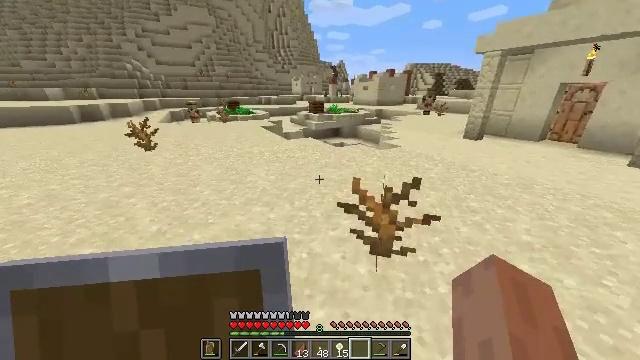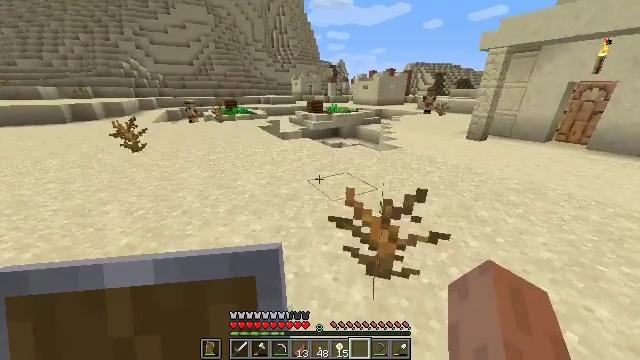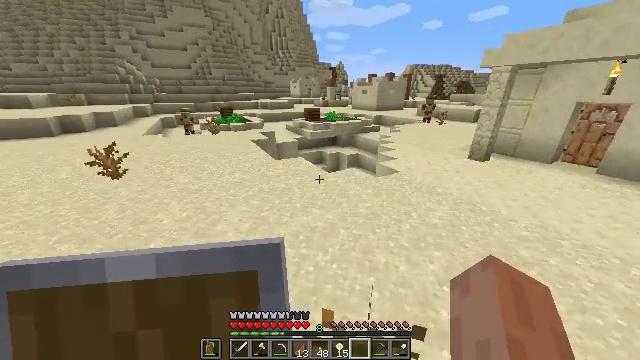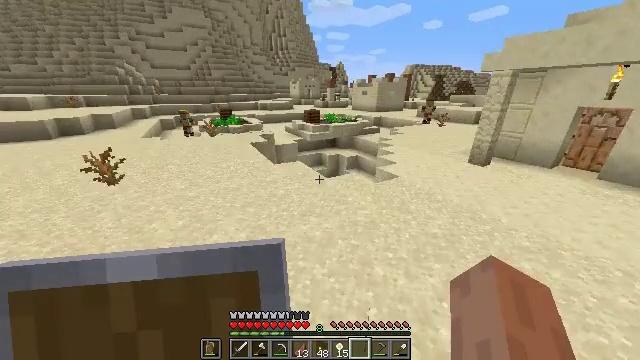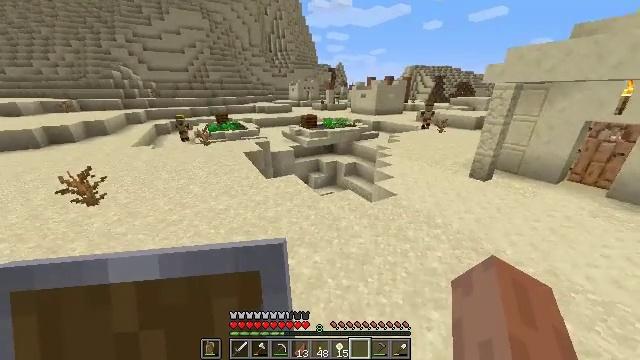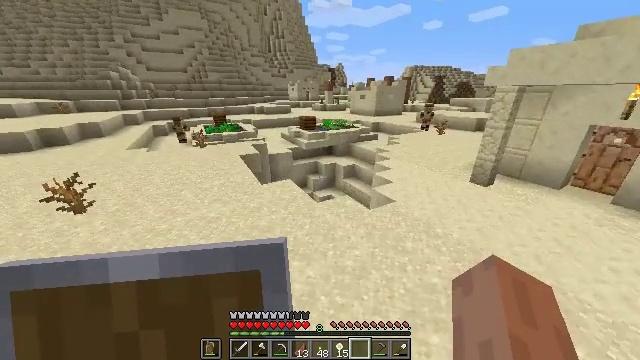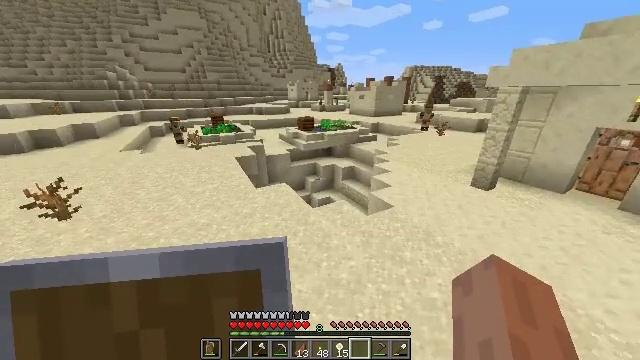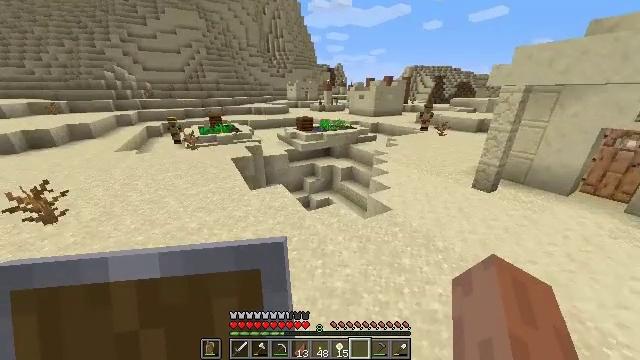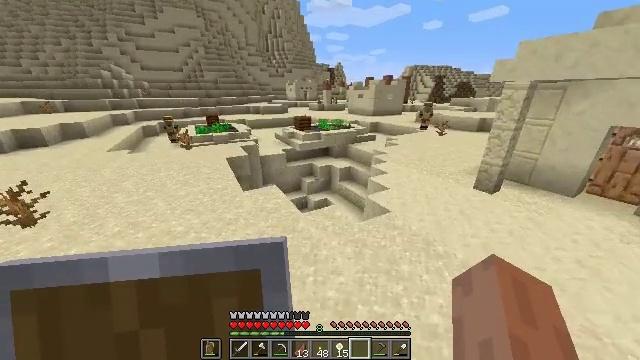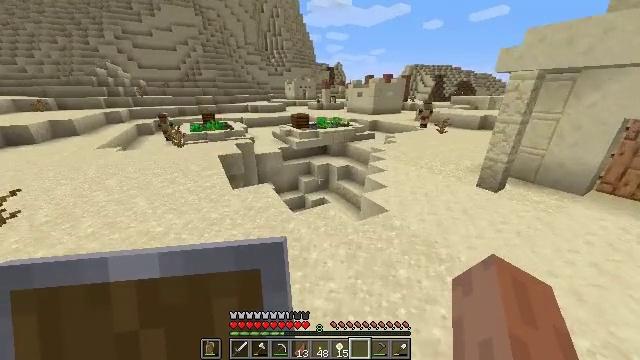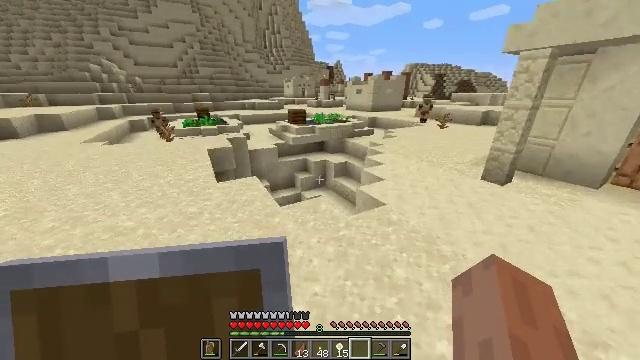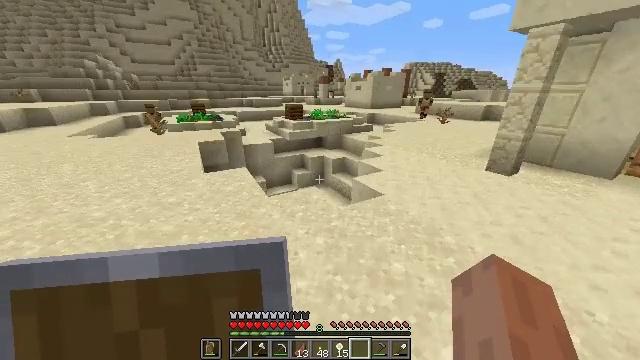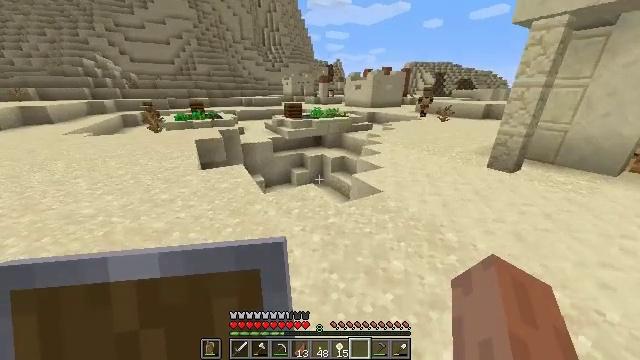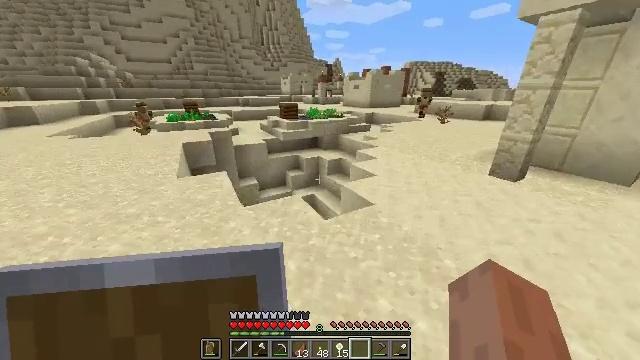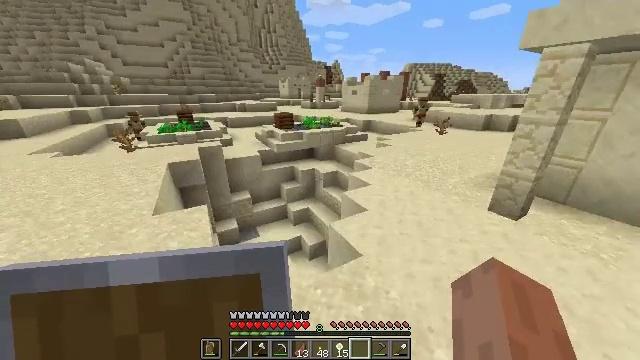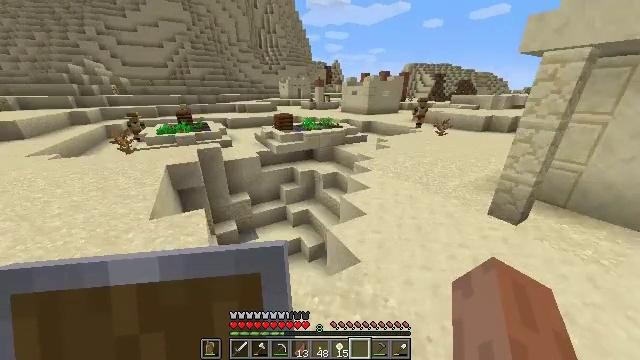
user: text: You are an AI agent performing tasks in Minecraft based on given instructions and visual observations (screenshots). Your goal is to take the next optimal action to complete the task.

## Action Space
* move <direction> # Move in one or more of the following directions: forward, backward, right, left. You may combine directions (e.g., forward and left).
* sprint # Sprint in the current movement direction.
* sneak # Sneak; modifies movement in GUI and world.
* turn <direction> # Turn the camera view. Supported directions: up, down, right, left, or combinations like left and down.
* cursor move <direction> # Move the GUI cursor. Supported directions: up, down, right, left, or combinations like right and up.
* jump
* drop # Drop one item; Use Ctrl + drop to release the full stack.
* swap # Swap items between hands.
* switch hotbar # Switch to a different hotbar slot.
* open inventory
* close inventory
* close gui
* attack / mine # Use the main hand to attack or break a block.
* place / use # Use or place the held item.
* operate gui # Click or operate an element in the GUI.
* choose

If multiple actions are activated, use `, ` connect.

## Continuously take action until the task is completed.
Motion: motion action
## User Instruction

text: Remove the potted dead bush from the pot.
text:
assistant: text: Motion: move forward and move right, jump
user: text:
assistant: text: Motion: move forward and move right, jump
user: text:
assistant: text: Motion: move forward and move right, jump
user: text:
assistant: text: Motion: move forward and move right, jump
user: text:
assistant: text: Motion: move forward and move right, jump
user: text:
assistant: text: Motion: move forward and move right, jump
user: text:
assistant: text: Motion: move forward and move right, jump
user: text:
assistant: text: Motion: move forward and move right, jump
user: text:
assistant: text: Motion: move forward and move right, jump
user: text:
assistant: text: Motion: move forward and move right, jump
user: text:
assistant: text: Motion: move forward and move right, jump
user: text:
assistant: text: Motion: move forward and move right, jump
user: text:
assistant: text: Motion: move forward and move right, jump
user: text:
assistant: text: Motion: move forward and move right, jump
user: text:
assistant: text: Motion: move forward and move right, jump
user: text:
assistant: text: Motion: move forward and move right, jump
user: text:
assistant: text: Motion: move forward and move right, jump
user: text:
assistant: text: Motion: move forward and move right, jump
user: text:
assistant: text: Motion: move forward and move right, jump
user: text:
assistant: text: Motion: move forward and move right, jump
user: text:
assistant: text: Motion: move forward and move right, jump
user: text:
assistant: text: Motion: move forward and move right, jump
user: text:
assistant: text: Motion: move forward and move right, jump
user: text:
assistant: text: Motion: move forward and move right, jump
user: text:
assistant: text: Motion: move forward and move right, jump
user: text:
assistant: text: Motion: move forward and move right, jump
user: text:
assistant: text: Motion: move forward and move right, jump
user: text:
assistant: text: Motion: move forward and move right, jump
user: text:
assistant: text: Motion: move forward and move right, jump
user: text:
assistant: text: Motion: move forward, jump